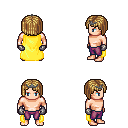
a pixel art fantasy rpg character, male body template, human, light skin, yellow cape, magenta pants, blonde pageboy hairstyle, iron tiara, metal gloves, four views (front, back, left, right), 2x2 character sprite sheet, small pixel art, hard edges, no anti-aliasing